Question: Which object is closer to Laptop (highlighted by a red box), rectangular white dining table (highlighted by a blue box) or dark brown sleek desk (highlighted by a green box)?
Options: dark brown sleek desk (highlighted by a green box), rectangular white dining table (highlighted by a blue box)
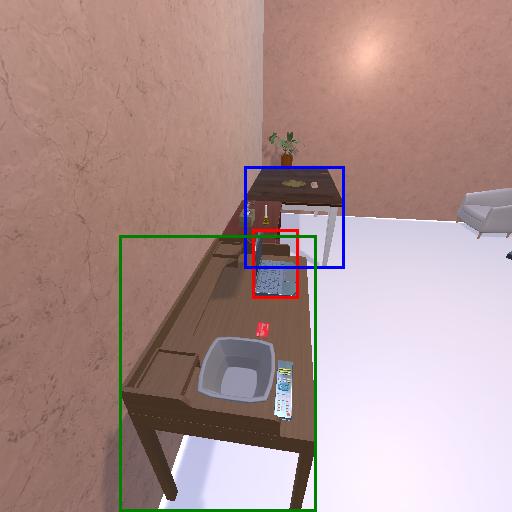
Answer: dark brown sleek desk (highlighted by a green box)